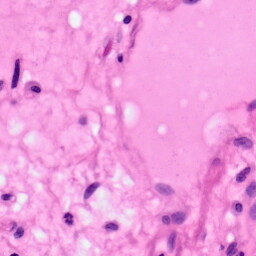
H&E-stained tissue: Pancreatic